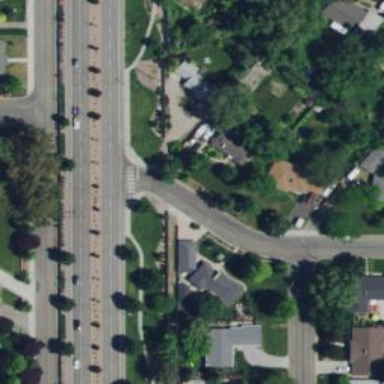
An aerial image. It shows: Marked crossing on footway.